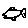
Label: fish